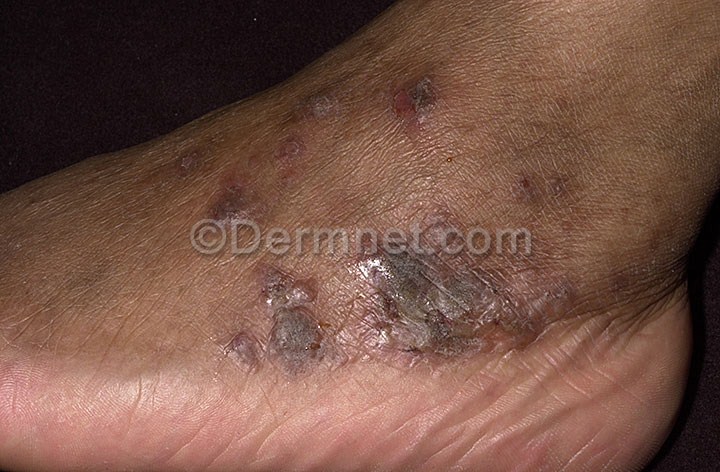
Disease: Eczema Photos